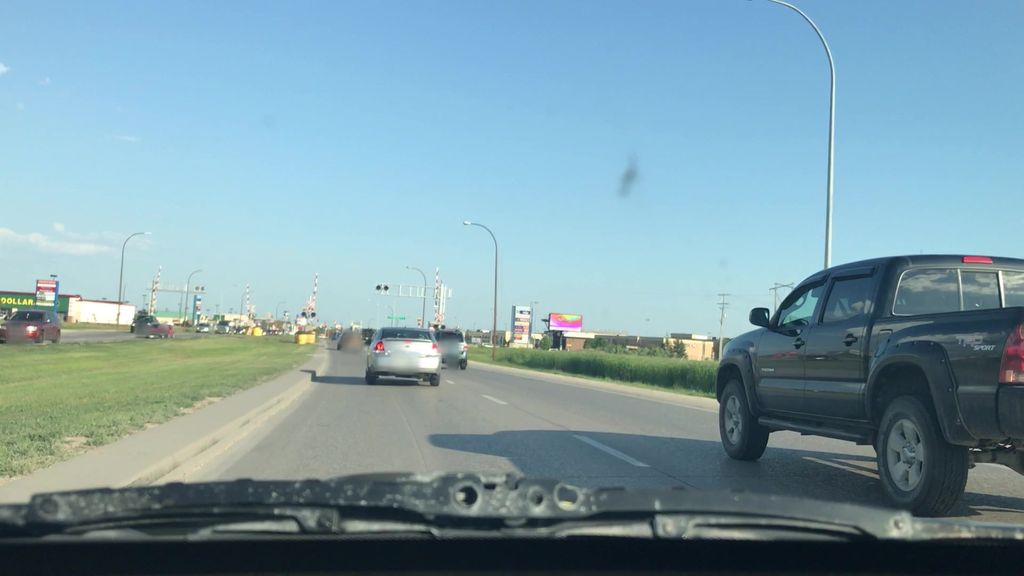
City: winnipeg